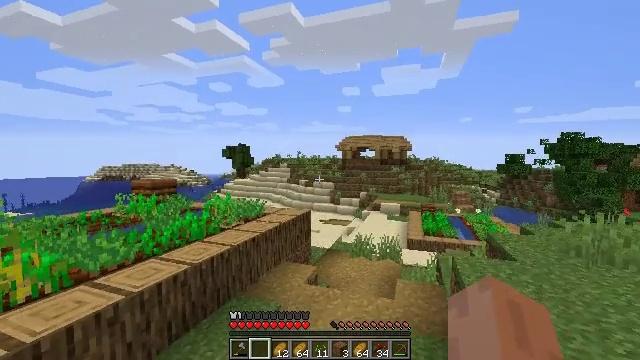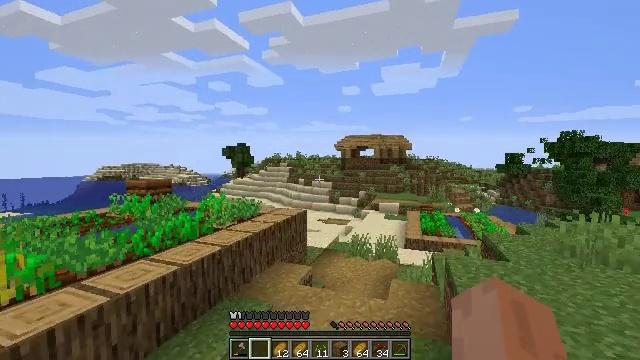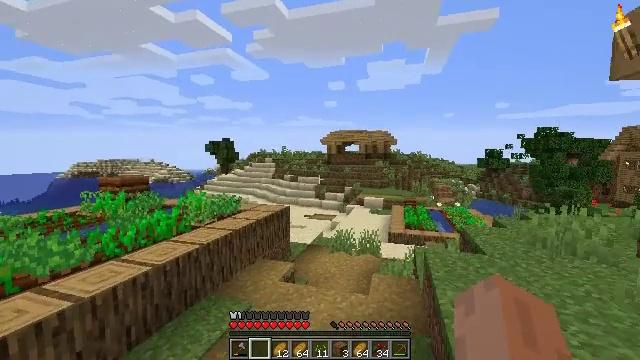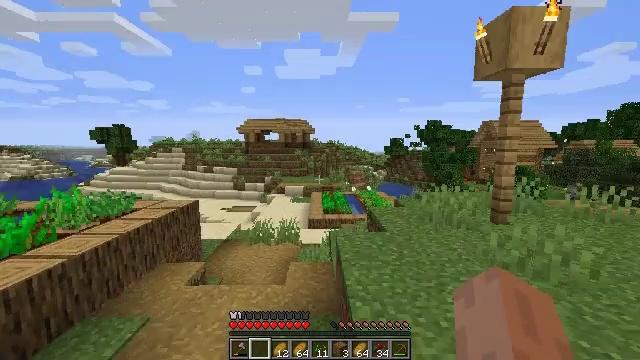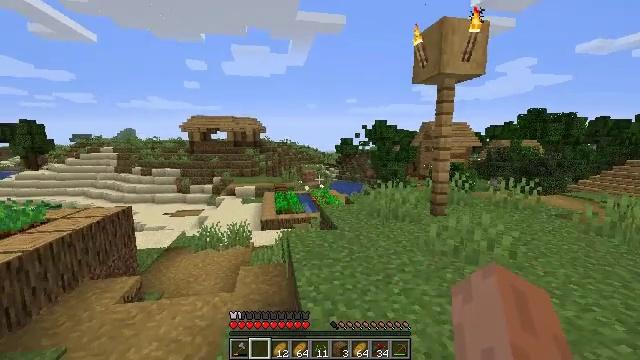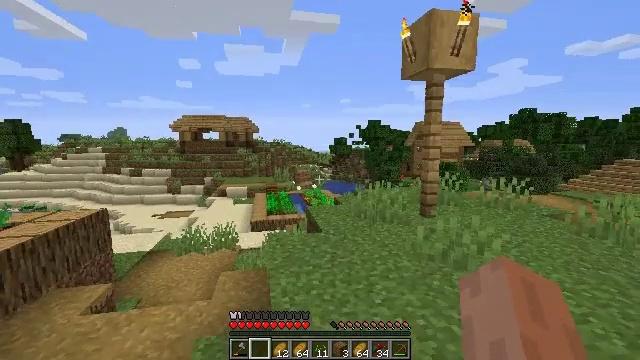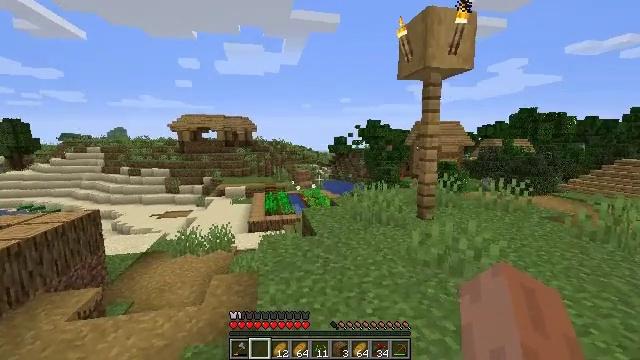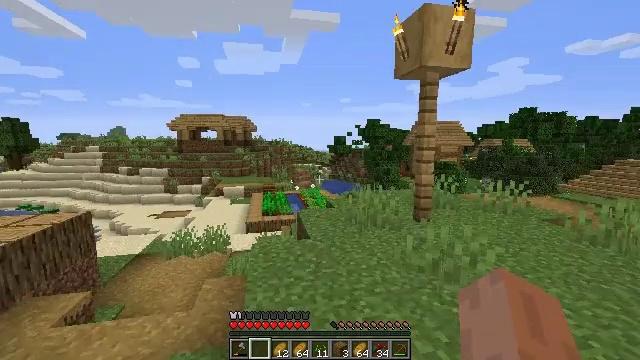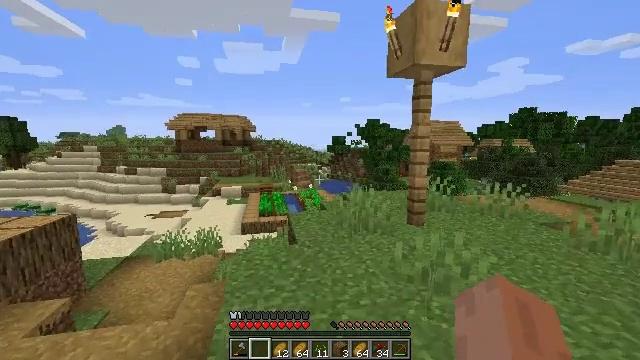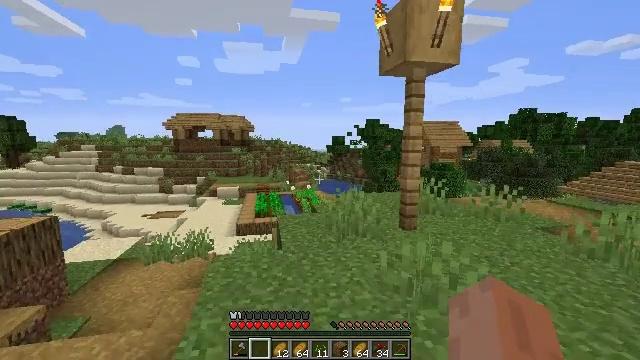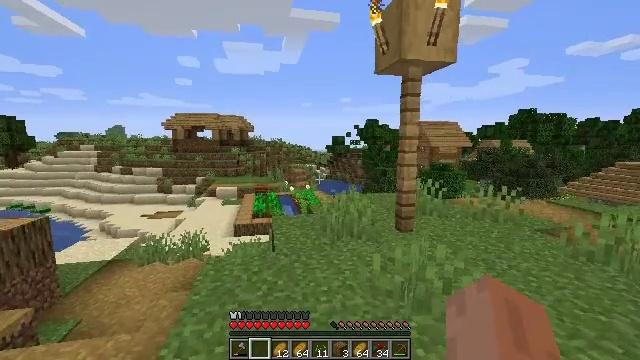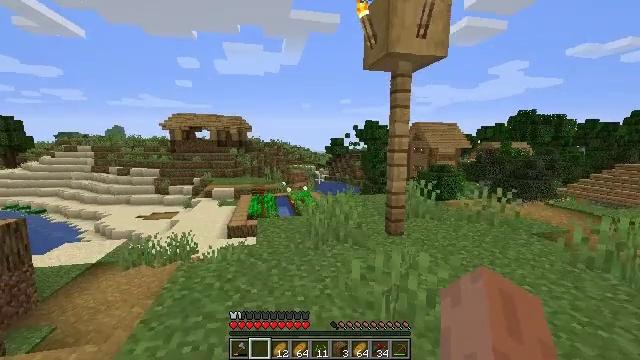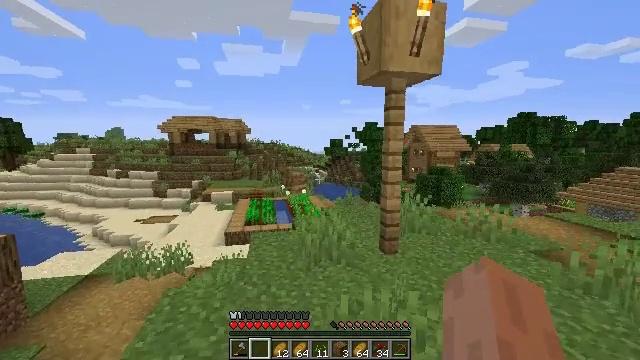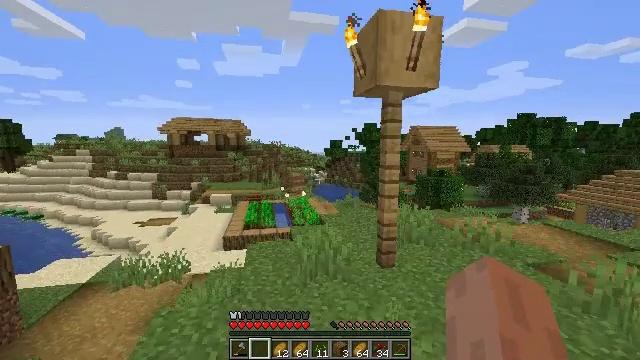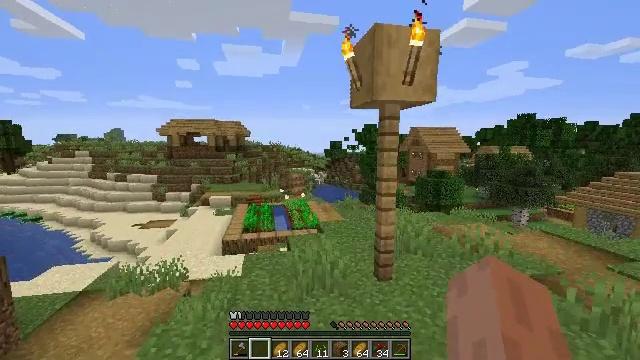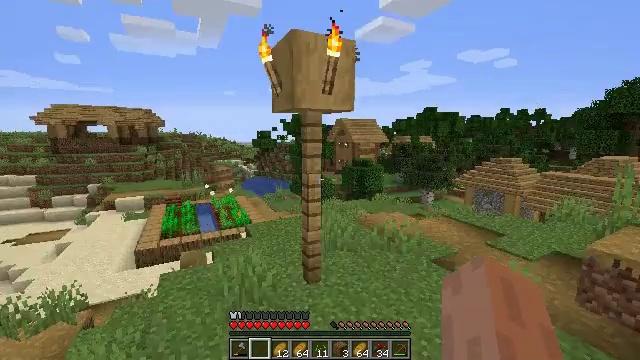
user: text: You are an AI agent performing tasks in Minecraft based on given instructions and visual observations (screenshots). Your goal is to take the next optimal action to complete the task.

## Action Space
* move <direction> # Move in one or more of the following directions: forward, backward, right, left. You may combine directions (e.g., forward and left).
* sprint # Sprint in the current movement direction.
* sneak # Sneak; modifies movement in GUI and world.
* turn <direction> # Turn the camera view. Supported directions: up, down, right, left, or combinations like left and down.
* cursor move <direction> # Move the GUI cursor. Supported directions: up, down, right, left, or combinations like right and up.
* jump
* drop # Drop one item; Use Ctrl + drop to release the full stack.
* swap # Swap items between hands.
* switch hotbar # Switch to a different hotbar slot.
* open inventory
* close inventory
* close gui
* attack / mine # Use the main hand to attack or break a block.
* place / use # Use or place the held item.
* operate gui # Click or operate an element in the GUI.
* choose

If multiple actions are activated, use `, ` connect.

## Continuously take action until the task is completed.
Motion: motion action
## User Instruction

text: Attack the villager.
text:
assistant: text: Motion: move forward and move right
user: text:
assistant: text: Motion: move forward and move right, turn right and down
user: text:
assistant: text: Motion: move forward and move right, turn right and down
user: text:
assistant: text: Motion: move forward and move right, turn right
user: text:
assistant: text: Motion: move forward and move right, turn right
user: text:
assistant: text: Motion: move forward and move right
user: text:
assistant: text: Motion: move forward and move right
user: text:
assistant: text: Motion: move forward and move right
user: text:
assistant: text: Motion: move forward and move right
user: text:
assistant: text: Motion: move forward and move right
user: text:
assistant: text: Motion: move forward and move right
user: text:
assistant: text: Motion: move forward and move right, jump
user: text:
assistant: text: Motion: move forward and move right, jump
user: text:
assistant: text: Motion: move forward and move right, jump
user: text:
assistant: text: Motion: move forward and move right, turn right and down, jump
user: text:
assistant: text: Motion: move forward and move right, turn right and down, jump
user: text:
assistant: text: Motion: move forward and move right, turn right, jump
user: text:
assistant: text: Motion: move forward and move right, jump
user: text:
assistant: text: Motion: move forward and move right
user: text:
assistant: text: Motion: move forward and move right
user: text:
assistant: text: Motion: move right
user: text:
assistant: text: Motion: move right
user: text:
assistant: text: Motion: move right
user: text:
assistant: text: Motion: move right
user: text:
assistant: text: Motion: move right
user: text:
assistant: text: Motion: move right
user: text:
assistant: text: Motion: move forward and move right
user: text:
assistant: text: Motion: move forward and move right
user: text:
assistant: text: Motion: move right
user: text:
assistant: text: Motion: move forward and move right